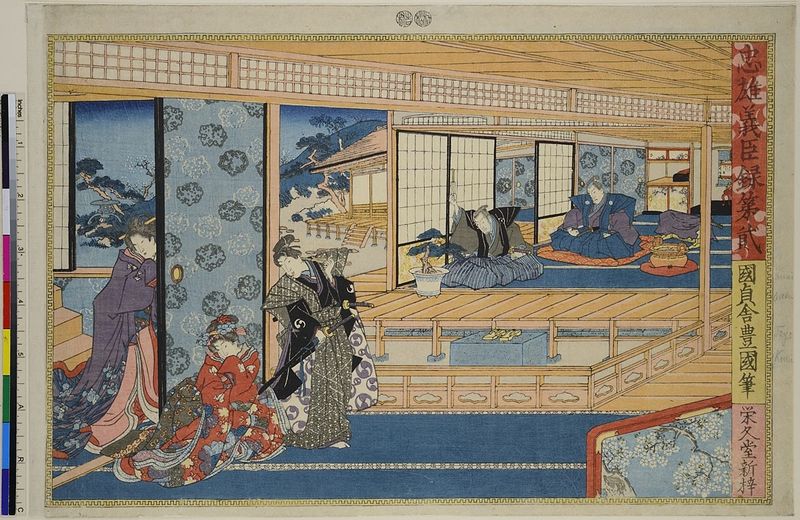
Titel: Zweiter Akt, aus: Das Schatzhaus der 47 treuen Vasallen
Künstler: Utagawa Kunisada
Standort: Hamburg
Institution: Museum für Kunst und Gewerbe Hamburg
Schlagwörter: blau, frauen, männer, haus, beige, interieur, theater, holzschnitt, japan, schrift, japanisch, loggia, veranda, asien, geisha, druck, druckgraphik, druckgrafik, asiatisch, chinesisch, china, bambus, roz, ereignis, zeit, topfpflanzen, farbholzschnitt, situation, kimono, ereignisbild, futon, bonsai, kabuki, edo, reproduktionen, schiebetür, druckerzeugnisse, hausinneres, theateraufführung, ukiyo